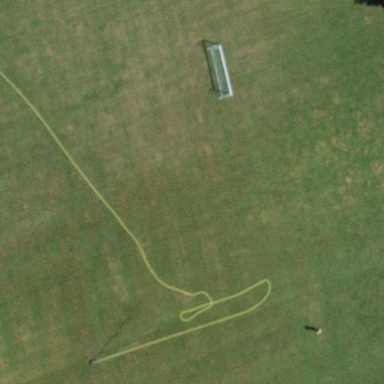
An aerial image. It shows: Grass pitch used for soccer.